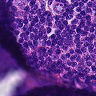
Metastatic tissue present: yes